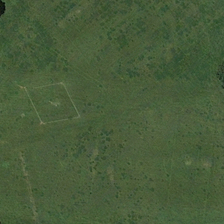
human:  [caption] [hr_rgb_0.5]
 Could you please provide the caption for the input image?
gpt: a rhombus can be seen on the meadow with trees around .

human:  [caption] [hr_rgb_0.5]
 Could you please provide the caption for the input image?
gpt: a rhombus can be seen on the meadow with trees around .

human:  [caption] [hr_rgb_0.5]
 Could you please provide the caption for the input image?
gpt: squared dirt lines are scraped in this green meadow .

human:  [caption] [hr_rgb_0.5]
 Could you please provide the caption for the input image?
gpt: a diamond track and some trees distribute in the meadow .

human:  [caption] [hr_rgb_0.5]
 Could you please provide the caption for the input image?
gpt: several green trees are near a piece of green meadow .